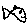
Label: fish